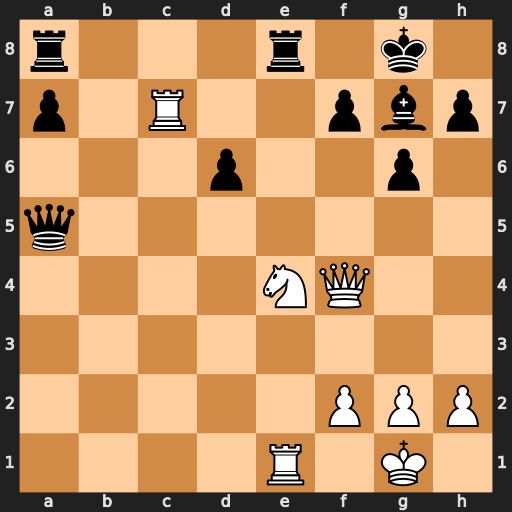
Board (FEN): r3r1k1/p1R2pbp/3p2p1/q7/4NQ2/8/5PPP/4R1K1
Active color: w
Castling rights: -
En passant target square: -
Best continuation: Qxf7+ Kh8 Qxg7#